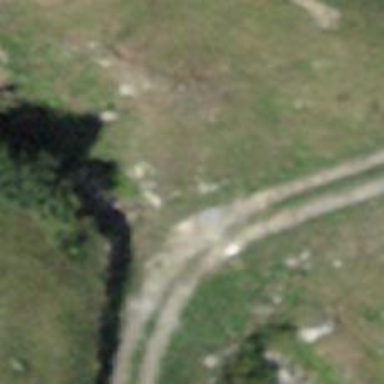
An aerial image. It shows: Bridge over grade2 track.